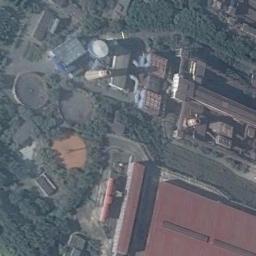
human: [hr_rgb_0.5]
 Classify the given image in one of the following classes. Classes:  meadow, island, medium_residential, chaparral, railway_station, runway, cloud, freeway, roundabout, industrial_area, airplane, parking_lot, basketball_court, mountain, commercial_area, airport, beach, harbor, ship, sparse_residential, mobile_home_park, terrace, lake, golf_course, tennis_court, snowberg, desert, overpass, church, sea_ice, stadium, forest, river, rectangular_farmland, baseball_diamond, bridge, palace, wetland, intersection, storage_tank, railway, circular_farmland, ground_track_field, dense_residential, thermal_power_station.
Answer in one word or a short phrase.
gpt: thermal_power_station